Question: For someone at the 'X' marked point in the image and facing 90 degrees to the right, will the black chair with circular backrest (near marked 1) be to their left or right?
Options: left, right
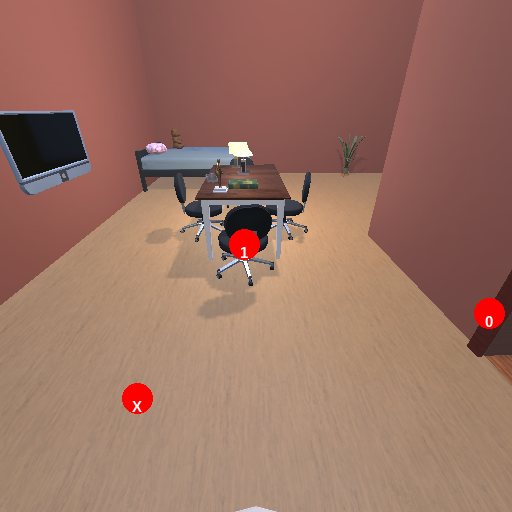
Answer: left